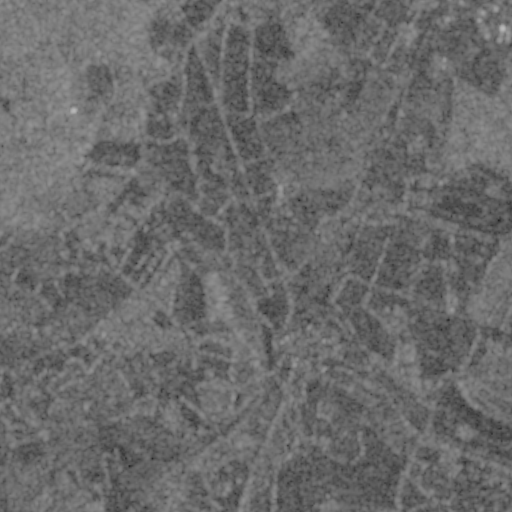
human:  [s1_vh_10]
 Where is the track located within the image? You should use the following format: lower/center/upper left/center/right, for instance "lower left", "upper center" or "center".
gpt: The track is located in the center right of the image.
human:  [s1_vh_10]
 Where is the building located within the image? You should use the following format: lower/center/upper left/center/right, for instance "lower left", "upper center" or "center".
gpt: There is no building in the image.

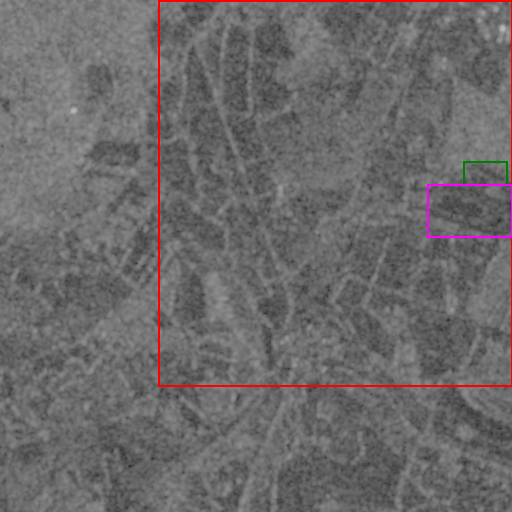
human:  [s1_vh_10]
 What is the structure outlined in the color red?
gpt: The structure outlined in red is a crop field.
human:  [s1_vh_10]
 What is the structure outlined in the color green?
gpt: The structure outlined in green is a parking lot.
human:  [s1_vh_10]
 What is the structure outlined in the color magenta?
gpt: The structure outlined in magenta is a track.
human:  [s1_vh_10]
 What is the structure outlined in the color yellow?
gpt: There is no yellow outline.